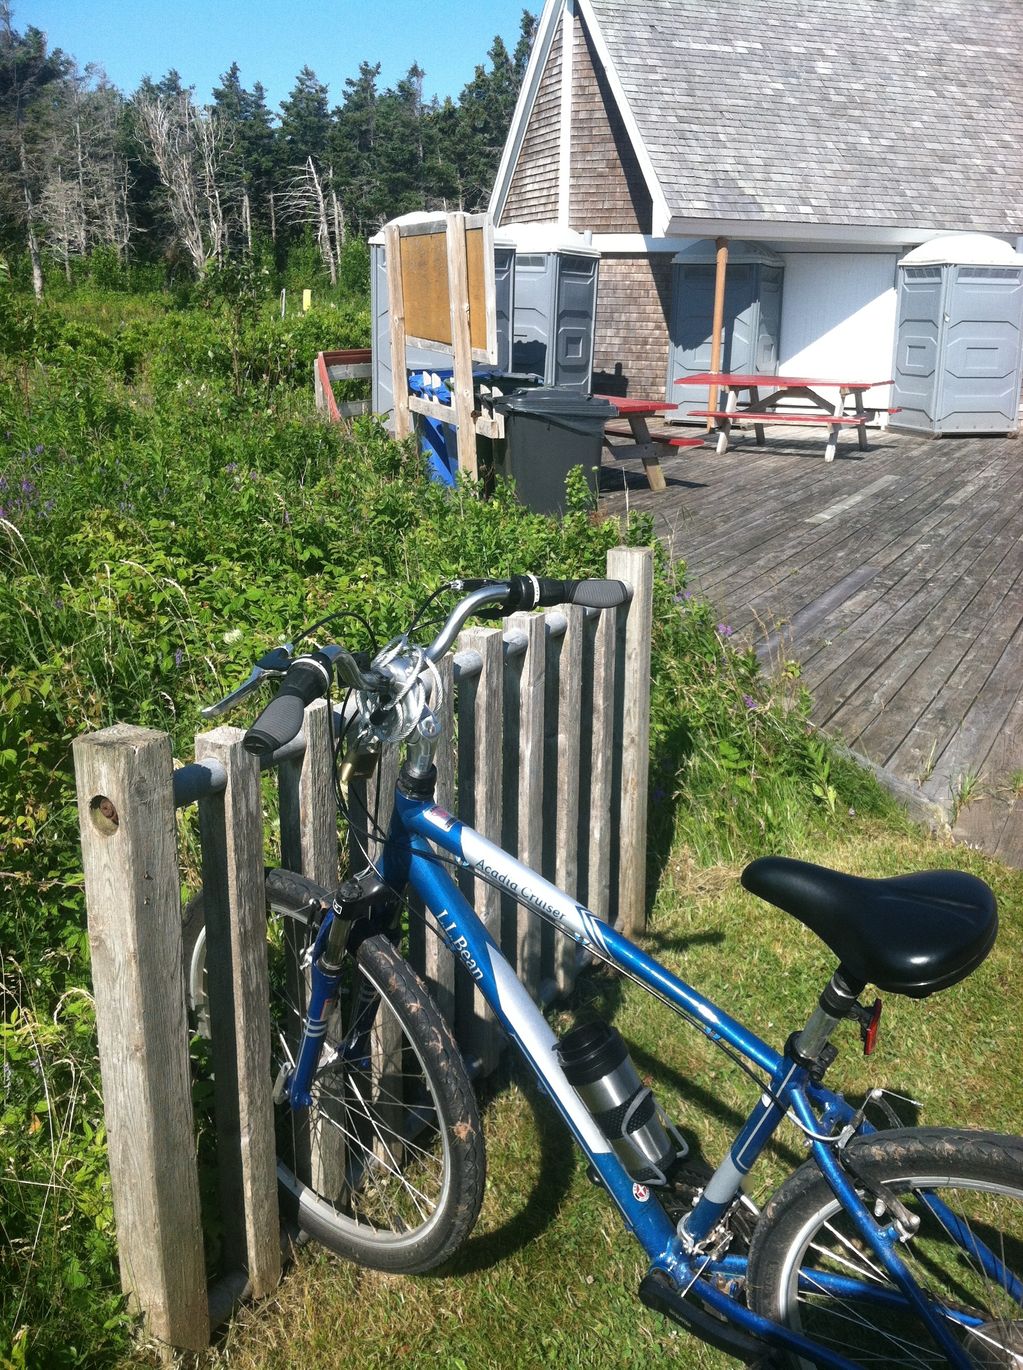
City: charlottetown